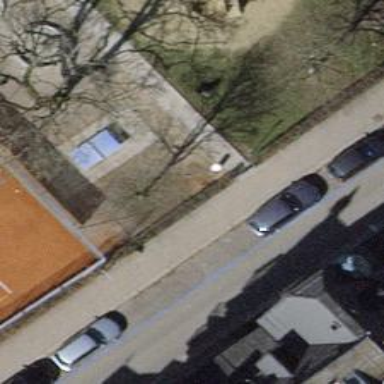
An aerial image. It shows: Footway with concrete surface.